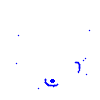
Particle: kaon